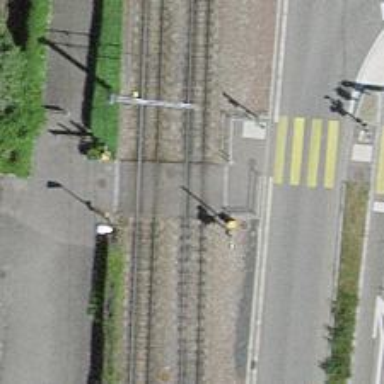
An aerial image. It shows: Railway crossing with lights and full barriers.